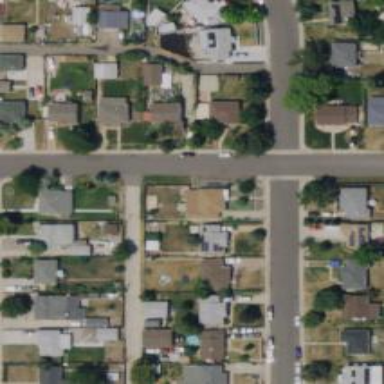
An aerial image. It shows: Alley classified as service road.